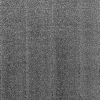
Atmospheric dust classification: dusty